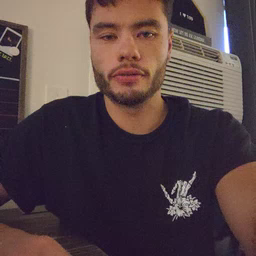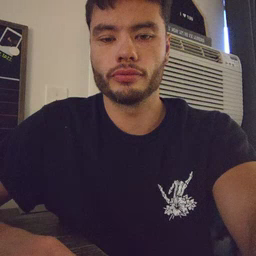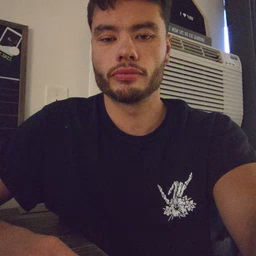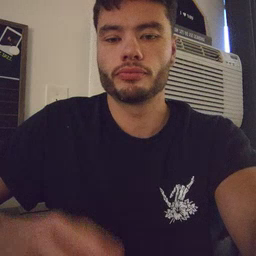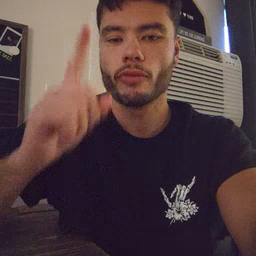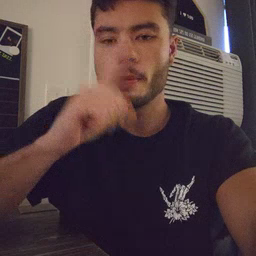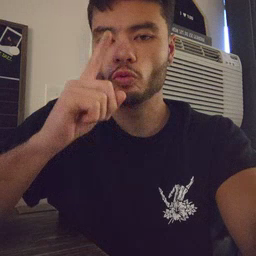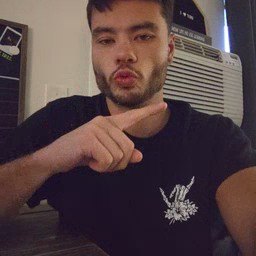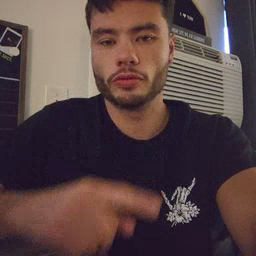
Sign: mouse